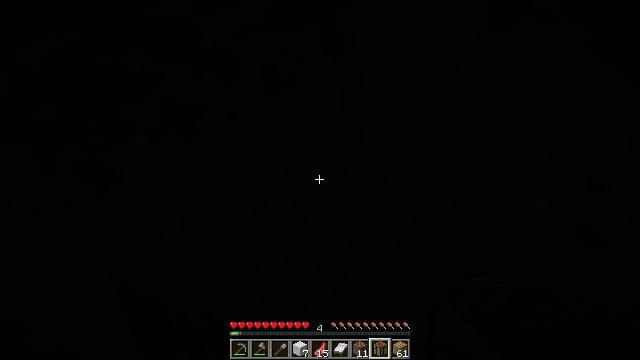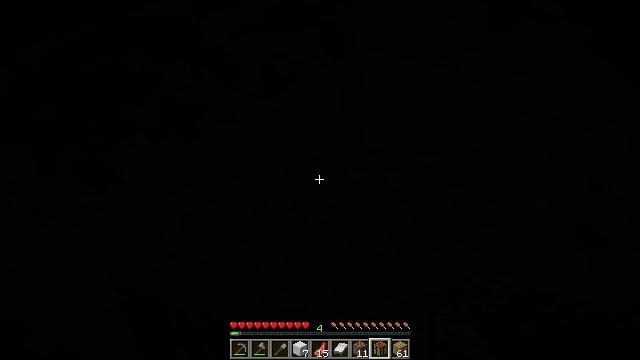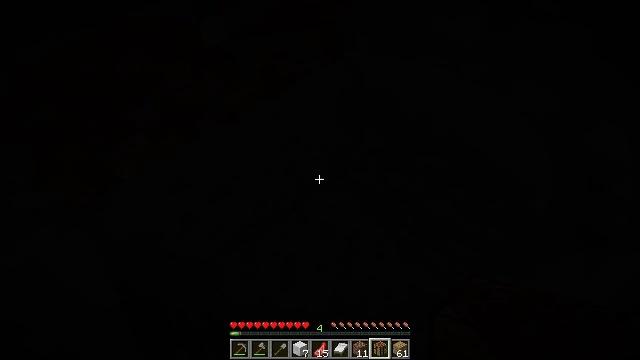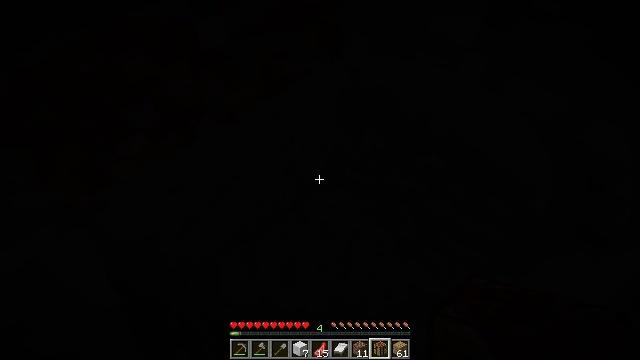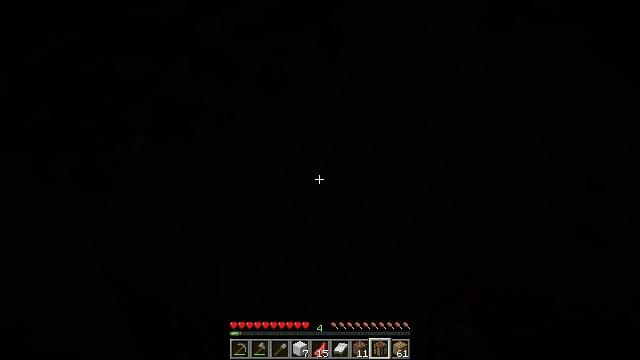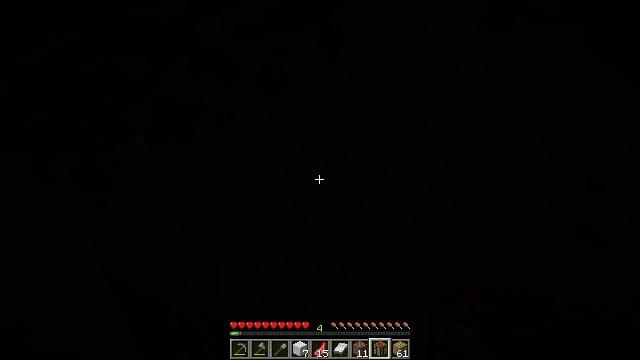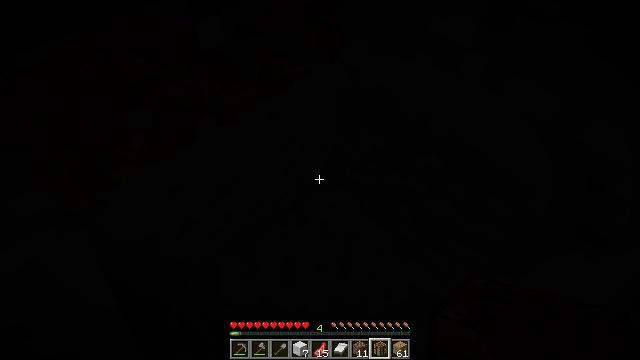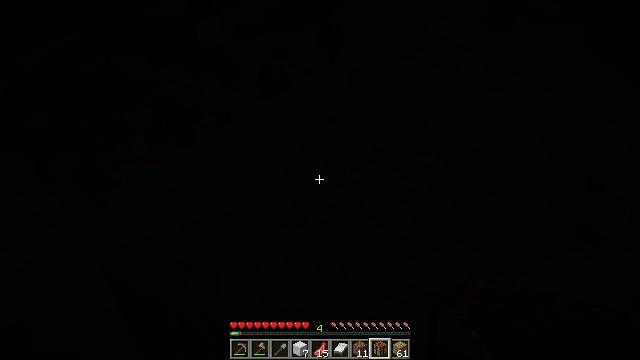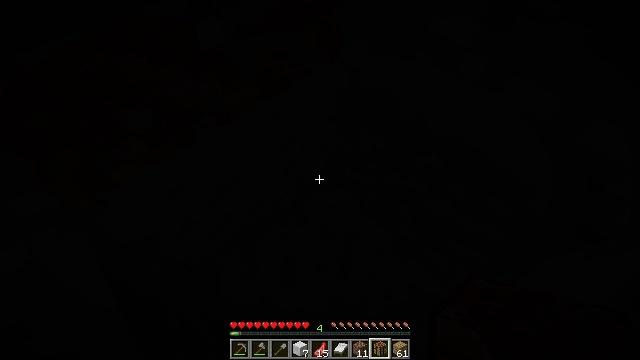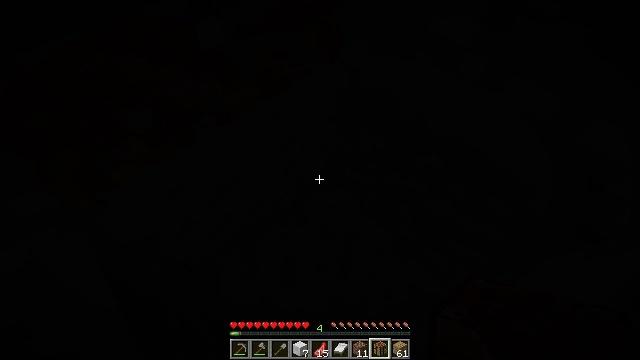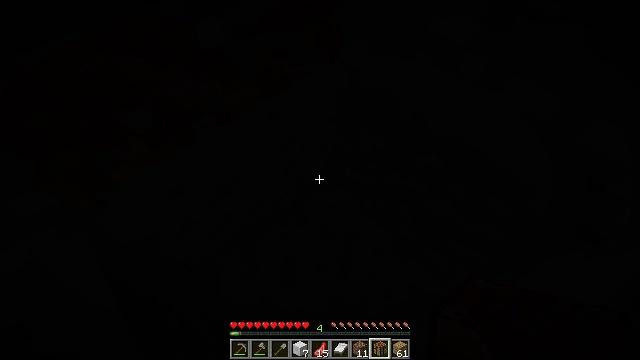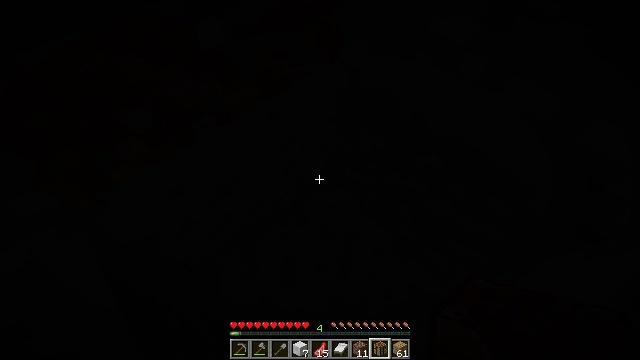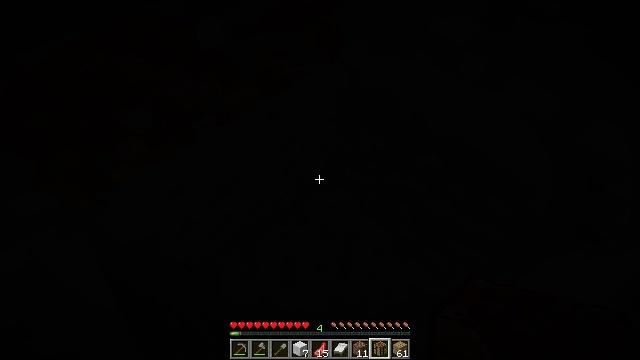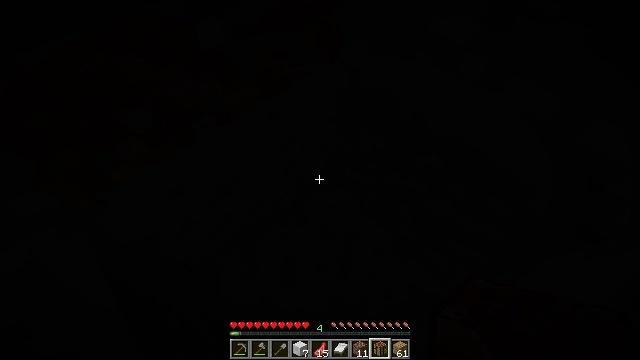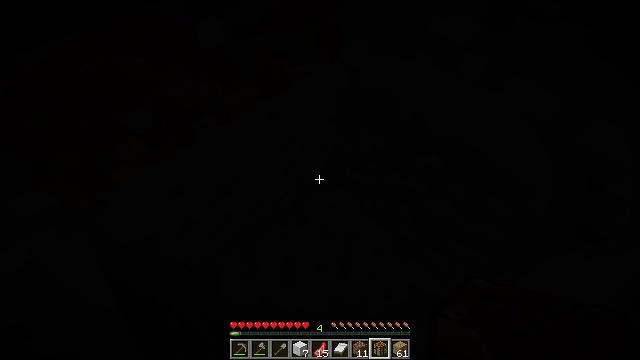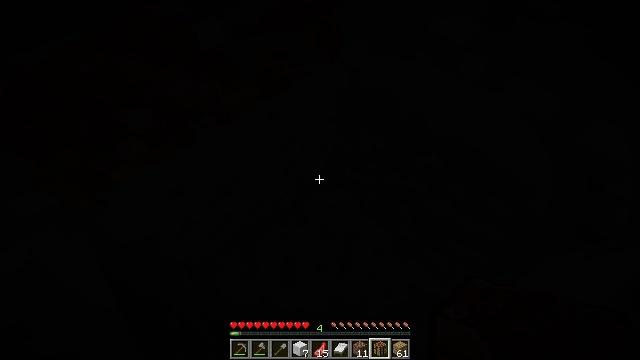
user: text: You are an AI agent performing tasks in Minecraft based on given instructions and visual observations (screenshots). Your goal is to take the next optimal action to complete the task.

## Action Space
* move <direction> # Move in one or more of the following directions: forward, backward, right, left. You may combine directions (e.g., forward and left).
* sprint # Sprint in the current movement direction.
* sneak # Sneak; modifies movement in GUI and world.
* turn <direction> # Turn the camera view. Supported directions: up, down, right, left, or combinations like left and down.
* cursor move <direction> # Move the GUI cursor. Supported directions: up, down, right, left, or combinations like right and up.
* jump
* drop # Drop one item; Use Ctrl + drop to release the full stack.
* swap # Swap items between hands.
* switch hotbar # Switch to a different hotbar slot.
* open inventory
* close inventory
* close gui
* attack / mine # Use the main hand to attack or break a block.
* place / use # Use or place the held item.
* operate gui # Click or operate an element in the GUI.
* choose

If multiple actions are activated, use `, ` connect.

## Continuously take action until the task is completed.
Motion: motion action
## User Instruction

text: Break the gravel block.
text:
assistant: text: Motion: move back
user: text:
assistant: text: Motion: move back
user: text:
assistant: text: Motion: move back
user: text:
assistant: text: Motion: move back
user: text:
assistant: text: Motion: move back
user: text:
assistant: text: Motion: move back
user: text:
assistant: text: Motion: move back
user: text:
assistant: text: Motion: move back
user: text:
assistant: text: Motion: move back
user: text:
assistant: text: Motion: move back
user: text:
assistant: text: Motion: move back
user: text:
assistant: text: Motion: move back
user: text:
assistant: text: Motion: move back
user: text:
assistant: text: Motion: move back
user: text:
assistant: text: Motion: move back
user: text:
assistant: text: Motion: no_op
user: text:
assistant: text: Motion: no_op
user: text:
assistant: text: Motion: no_op
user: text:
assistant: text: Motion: move forward
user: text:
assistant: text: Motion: move forward
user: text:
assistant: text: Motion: move forward
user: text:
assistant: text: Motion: move forward
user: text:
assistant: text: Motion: move forward
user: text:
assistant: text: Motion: move forward
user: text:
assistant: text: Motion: move forward
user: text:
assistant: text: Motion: move forward
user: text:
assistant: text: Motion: move forward
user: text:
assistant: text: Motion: move forward
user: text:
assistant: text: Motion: move forward
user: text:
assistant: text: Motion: move forward